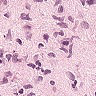
Metastatic tissue present: no